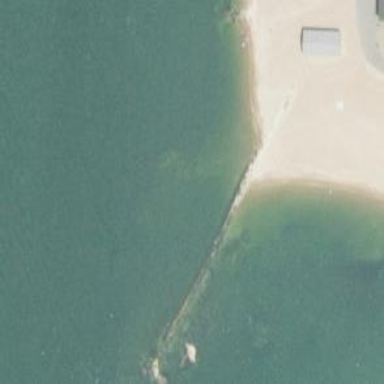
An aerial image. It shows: Breakwater structure.